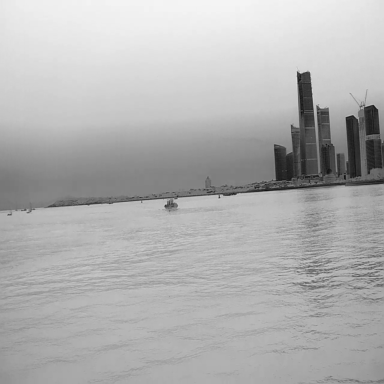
There are six objects shown in the infrared image, including two sailboats, three bulk_carriers, and a container_ship.